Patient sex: F
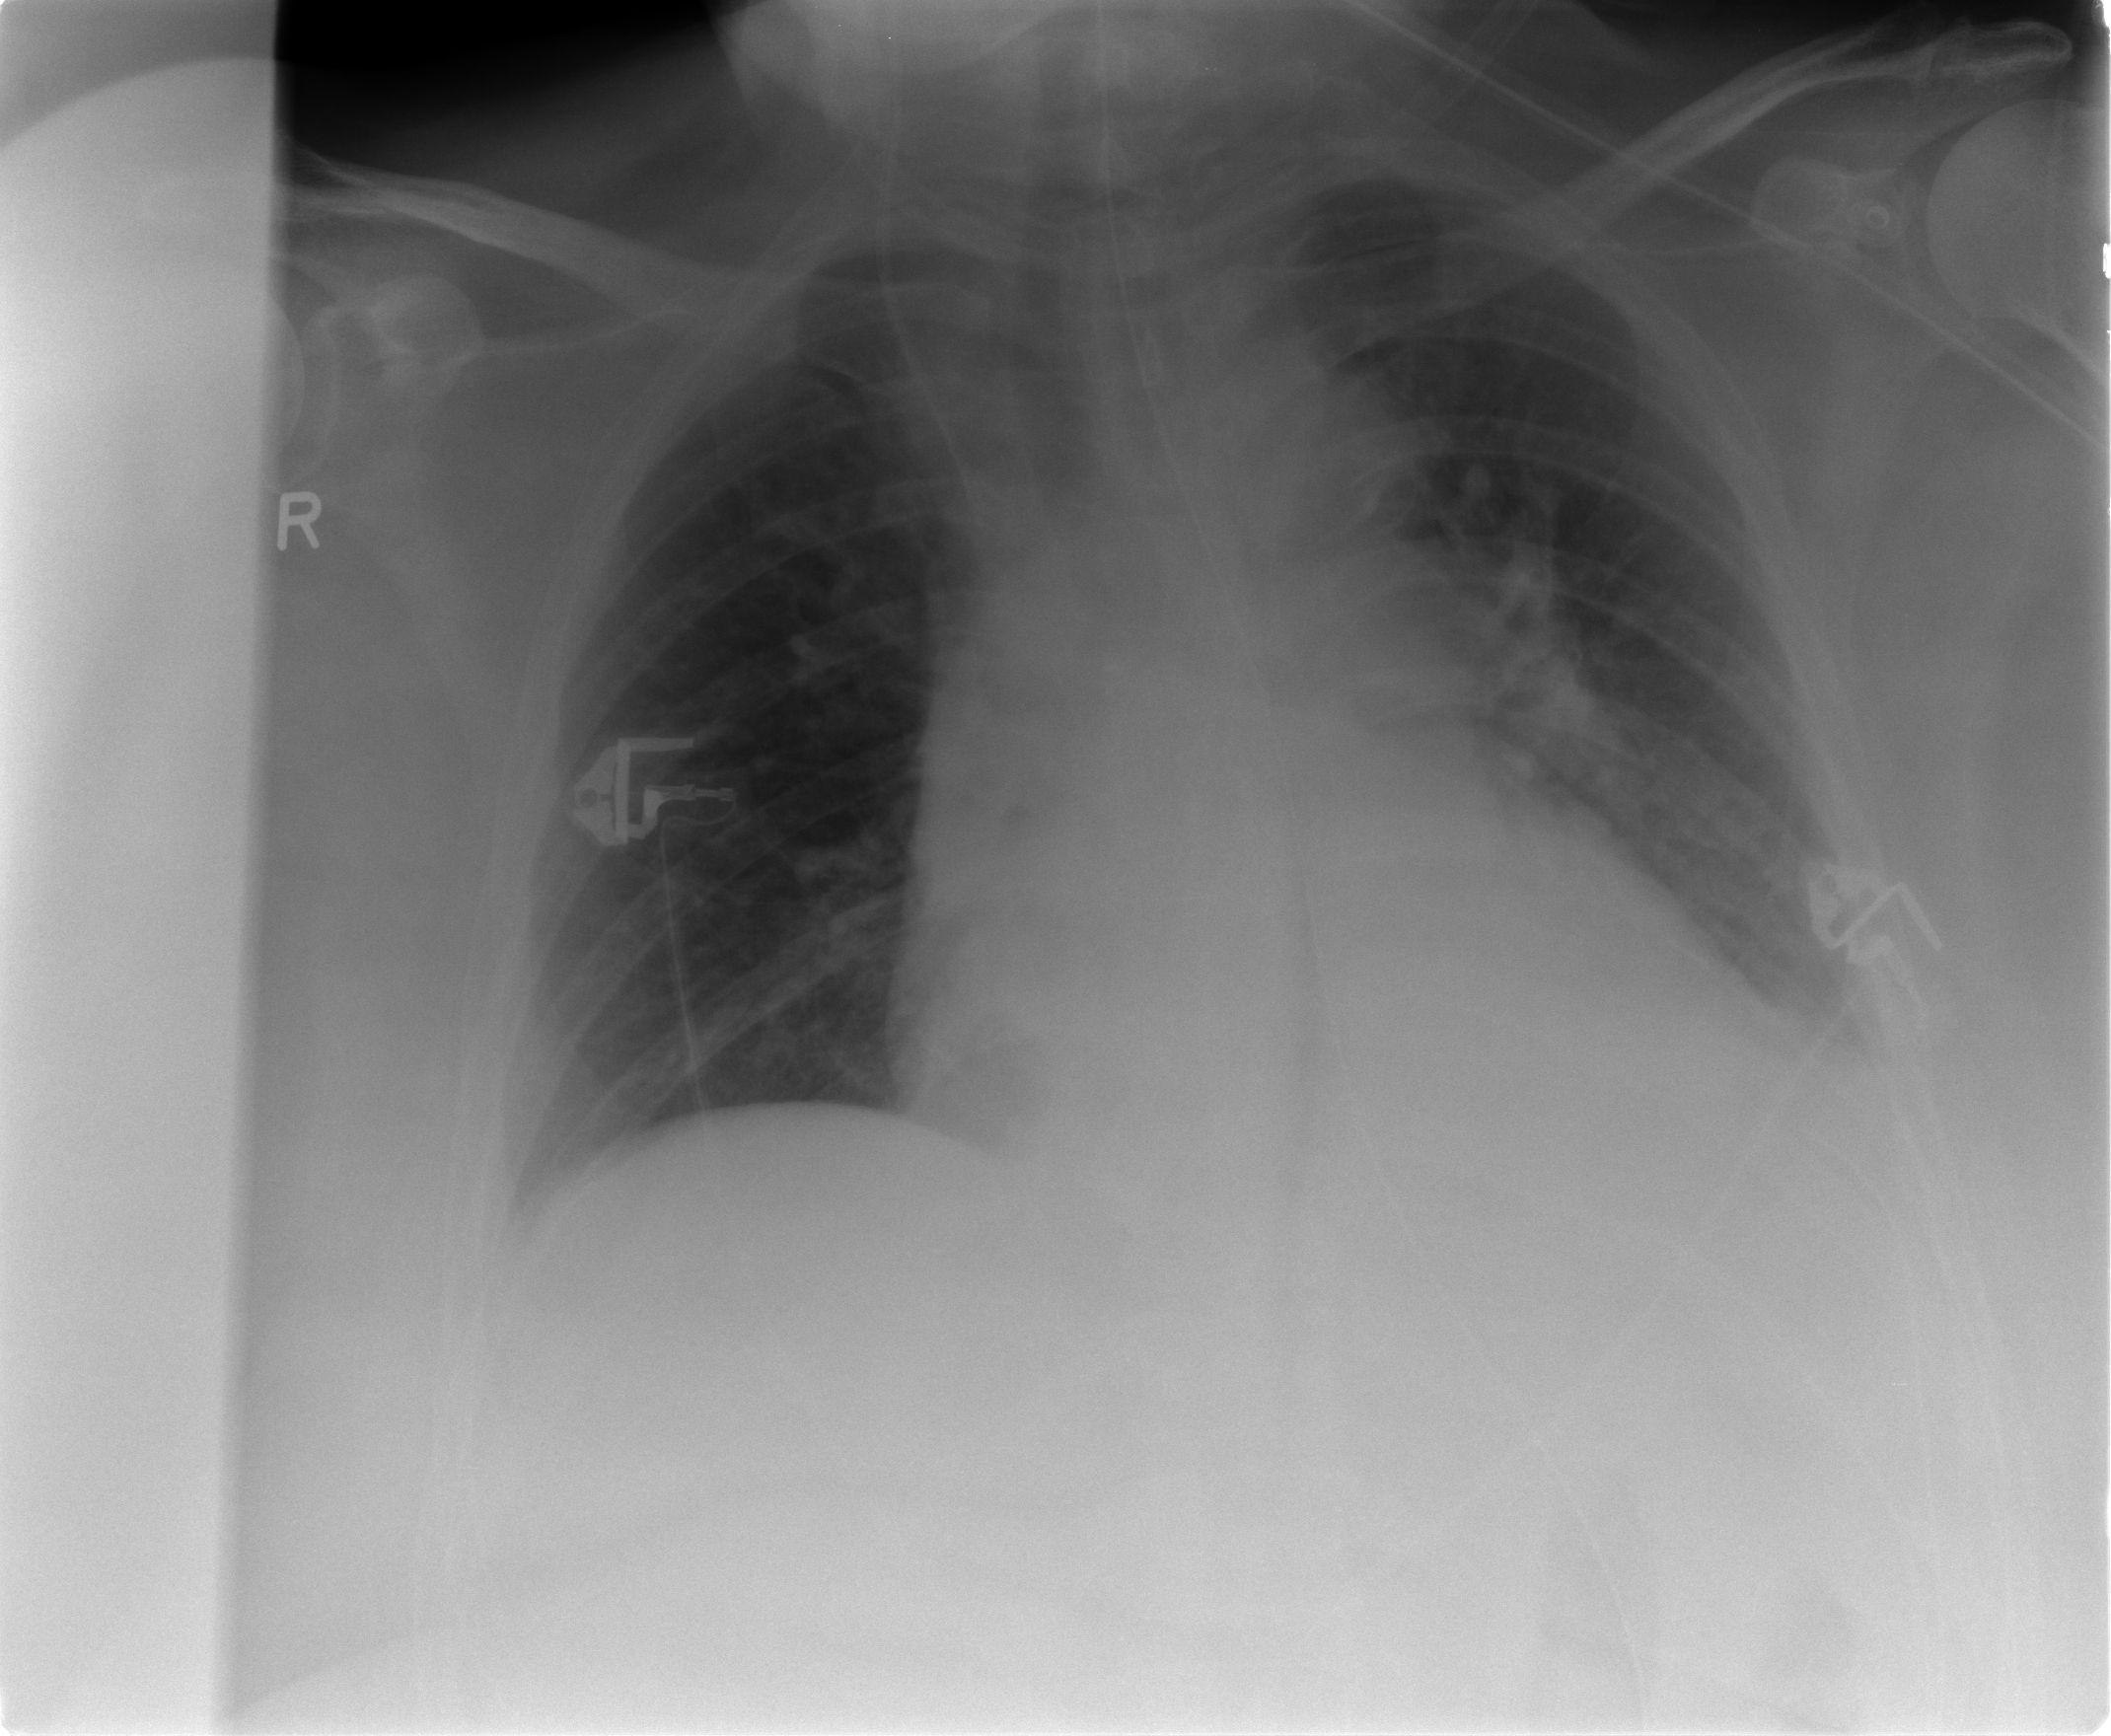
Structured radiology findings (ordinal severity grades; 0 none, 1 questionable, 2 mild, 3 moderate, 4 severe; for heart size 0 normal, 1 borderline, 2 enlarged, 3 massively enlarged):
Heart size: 2
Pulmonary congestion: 0
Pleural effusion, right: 0
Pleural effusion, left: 2
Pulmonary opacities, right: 0
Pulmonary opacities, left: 0
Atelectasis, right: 0
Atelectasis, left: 2